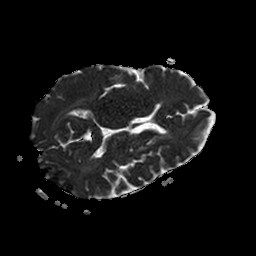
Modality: ADC
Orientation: axial
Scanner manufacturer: philips
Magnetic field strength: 1.5 T
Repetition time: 3.639 s
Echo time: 0.07194 s